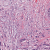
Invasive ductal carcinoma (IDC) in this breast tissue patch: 1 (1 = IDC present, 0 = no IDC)